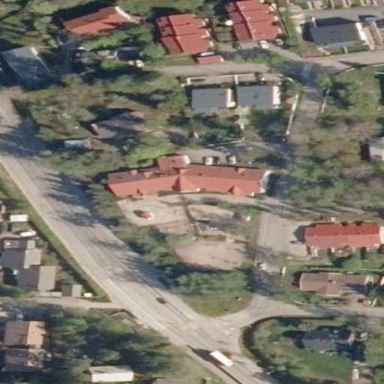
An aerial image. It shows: Kindergarten.